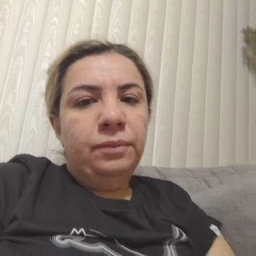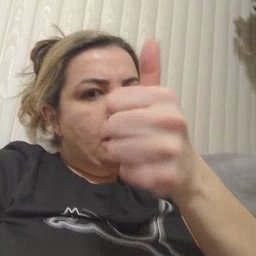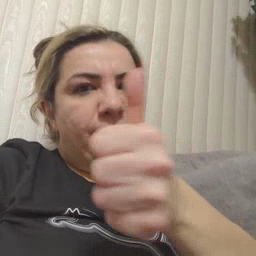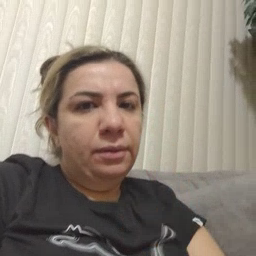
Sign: yourself